Field crop: maize
Growth stage: 2
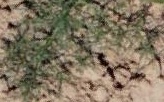
Species: salsola